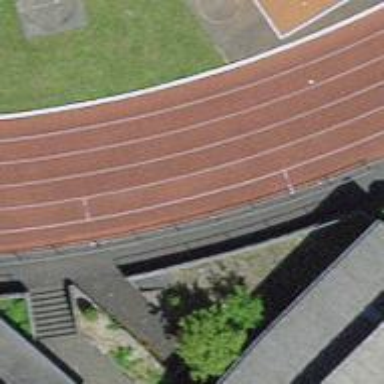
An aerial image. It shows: Track located within leisure land area.